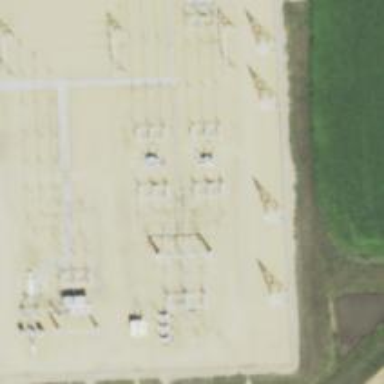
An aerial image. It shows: Switch used for power control.